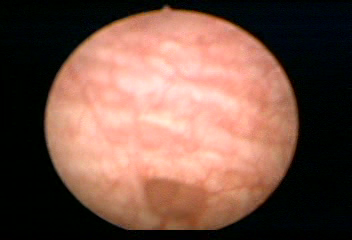
Modality: WLC
Class: Normal mucosa
Bladder cancer association: No